Question: the top of the fragment has always a blank part
What is the purpose of that part ? Is it possible to remove it ?
I didn't find any similar problem. maybe the problem is in my method to call it :
'''
ProductListFragment productFragment = new ProductListFragment();
productFragment.show(getActivity().getSupportFragmentManager(), "productSelection");
'''
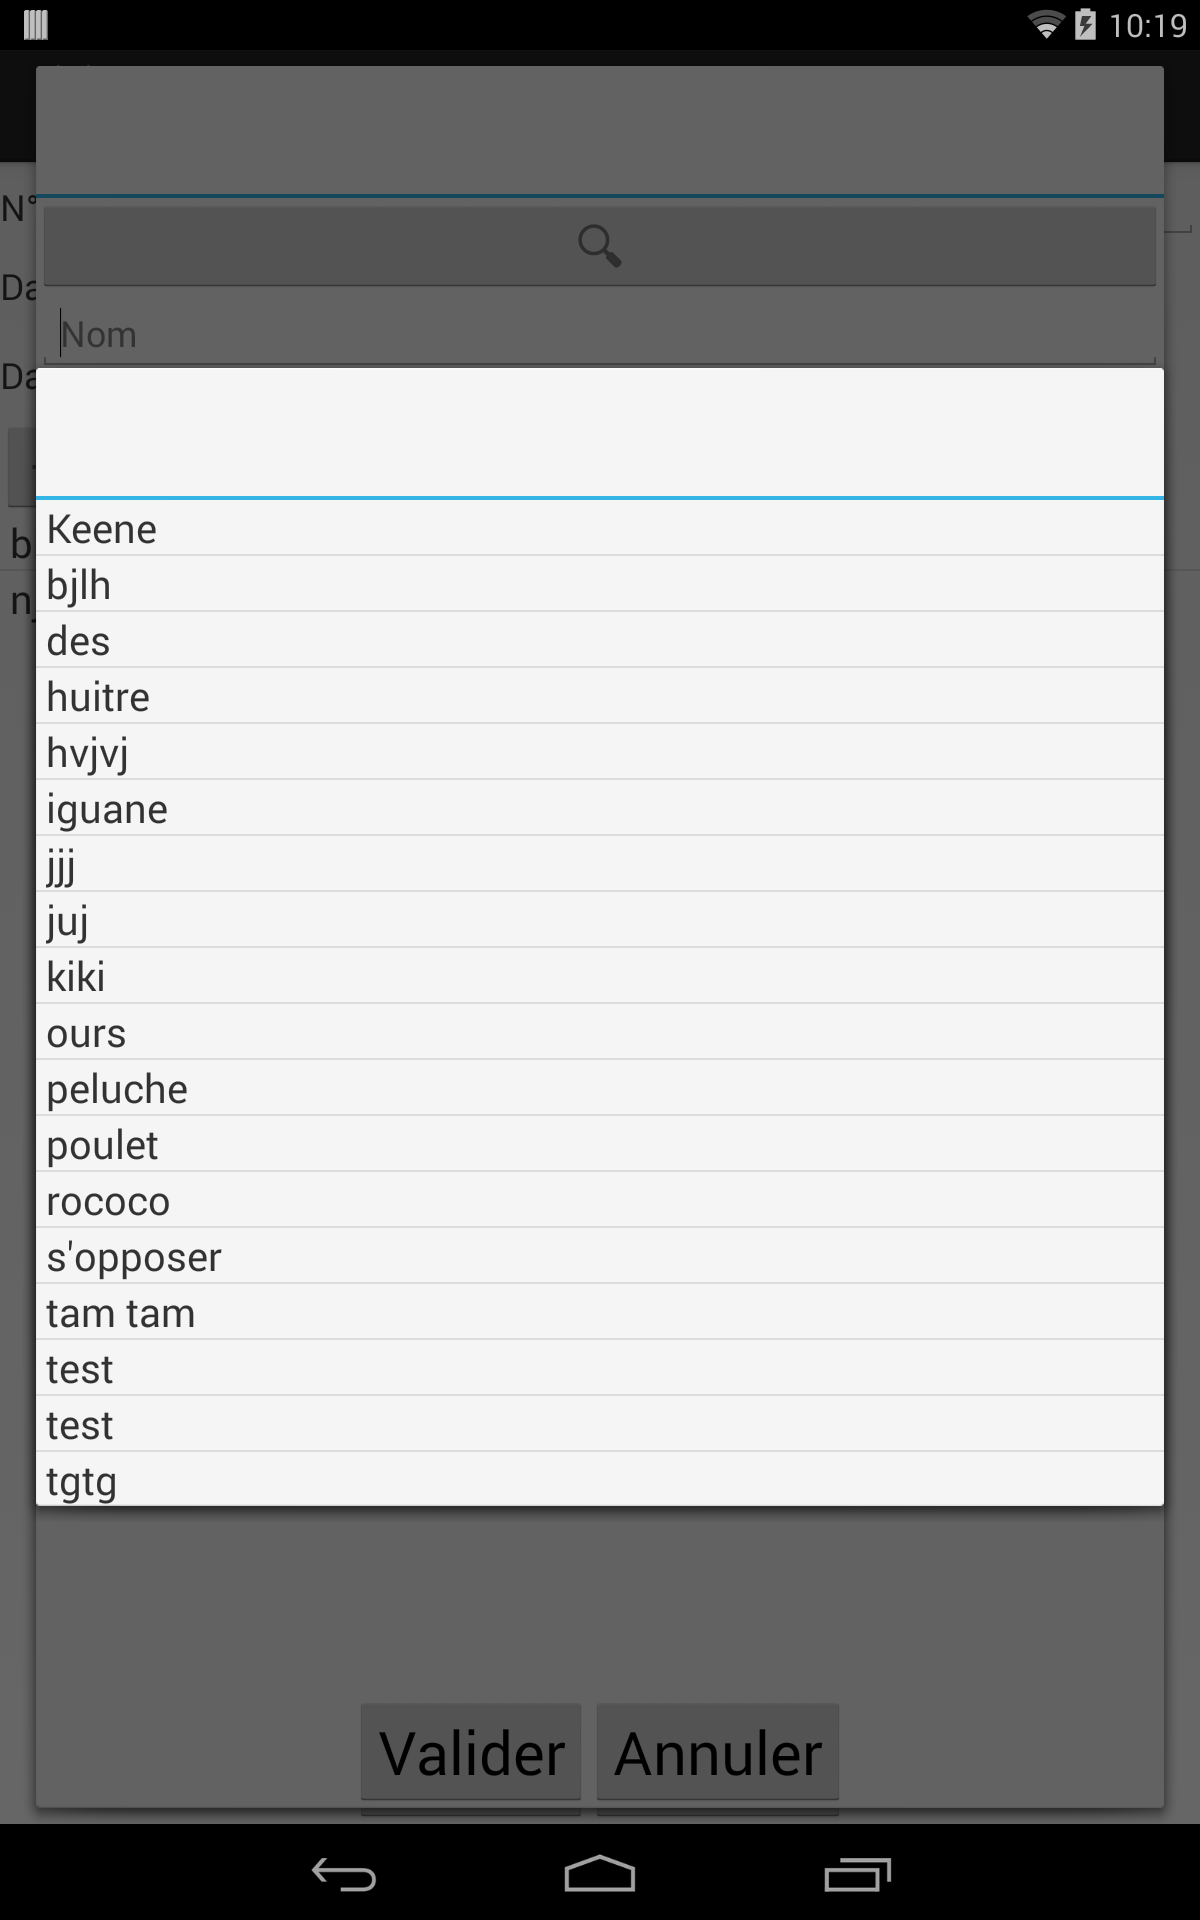
Answer: I take it that your 'Fragment' is a 'DialogFragment'? If so, use
'''
getDialog().requestWindowFeature(Window.FEATURE_NO_TITLE);
'''